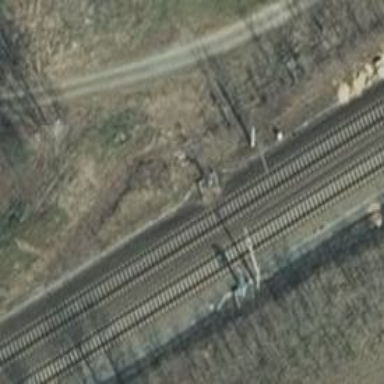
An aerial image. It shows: Light railway signal with light crossing form.